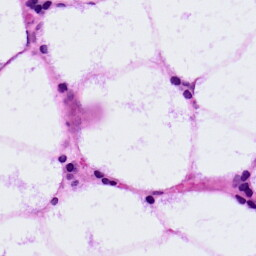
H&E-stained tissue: LymphNode